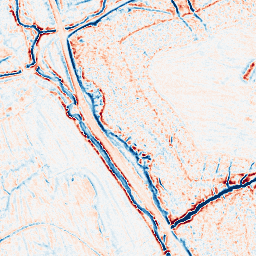
Category: edge_preserving
Decomposition family: bilateral
Decomposition parameters: d: 9
sigma_color: 75
sigma_space: 75
Upsampling method: bicubic_3x
Upsampling parameters: scale: 3
Upsampling scale: 3